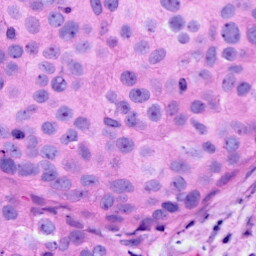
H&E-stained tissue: Breast